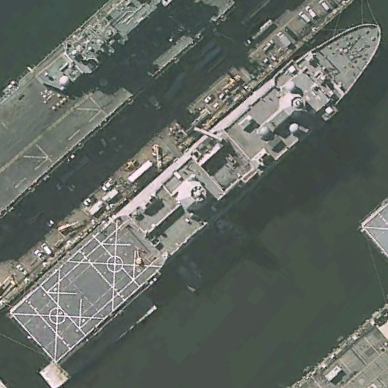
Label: combat